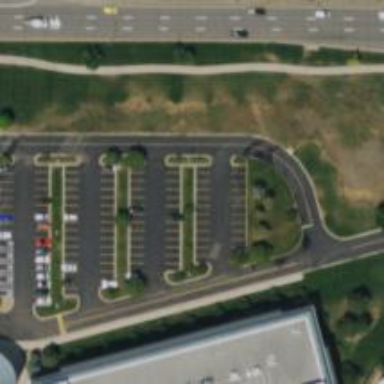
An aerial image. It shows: Parking space.